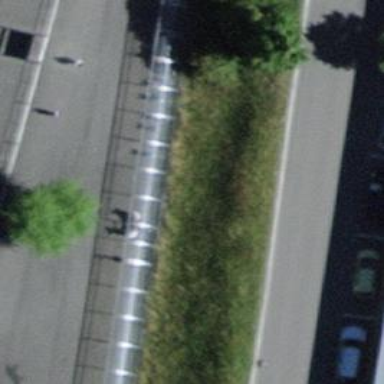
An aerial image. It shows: Bicycle parking area with wall loops.